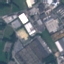
Label: Industrial